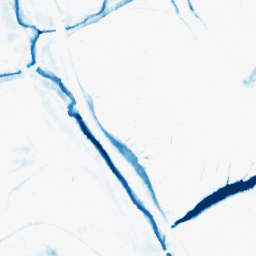
Category: morphological
Decomposition family: morphological_ellipse
Decomposition parameters: operation: closing
width: 20
height: 10
Upsampling method: bilinear
Upsampling parameters: scale: 4
Upsampling scale: 4